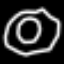
Label: donut